Field crop: maize
Growth stage: 2
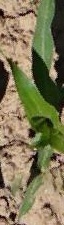
Species: maize